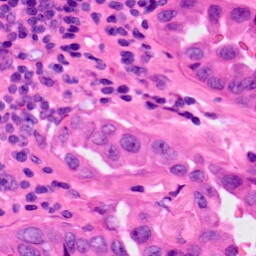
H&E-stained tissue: Lung